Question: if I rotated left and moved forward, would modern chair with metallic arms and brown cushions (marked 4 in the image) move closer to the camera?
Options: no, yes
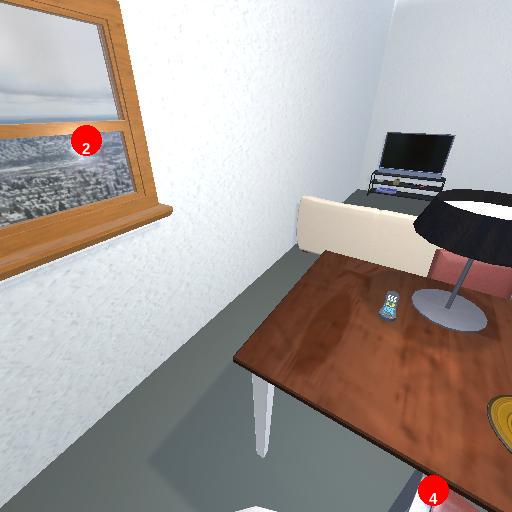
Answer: no